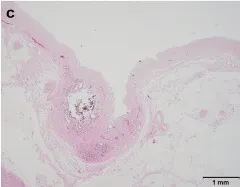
Architecture of the ectopic liver lobe. (c) Additional sectioning of perihepatic tissue revealed a 1-mm duct with the appearance of a bile duct connecting the ectopic liver lobe with the common bile duct.
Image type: pathology (h&e)